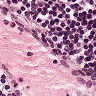
Metastatic tissue present: no